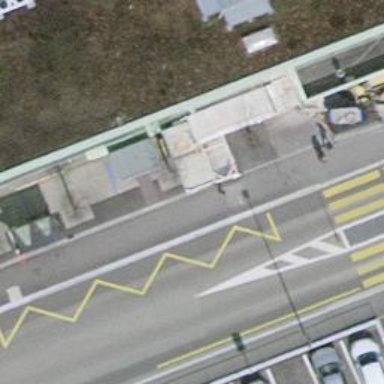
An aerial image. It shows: Bicycle parking area.